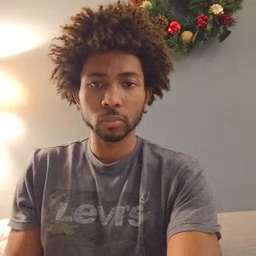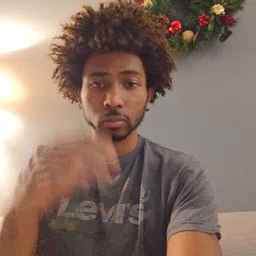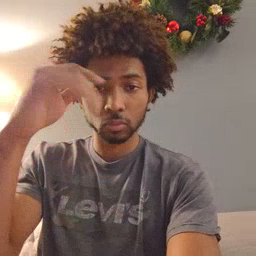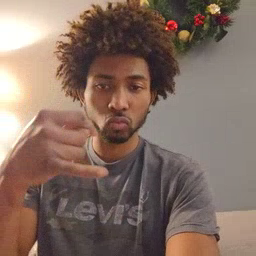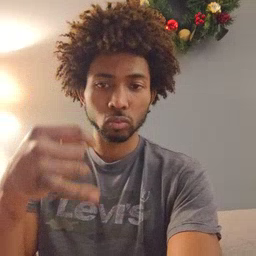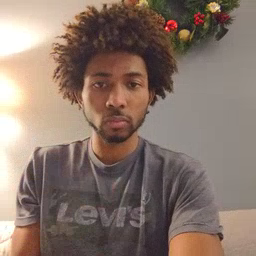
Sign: toy